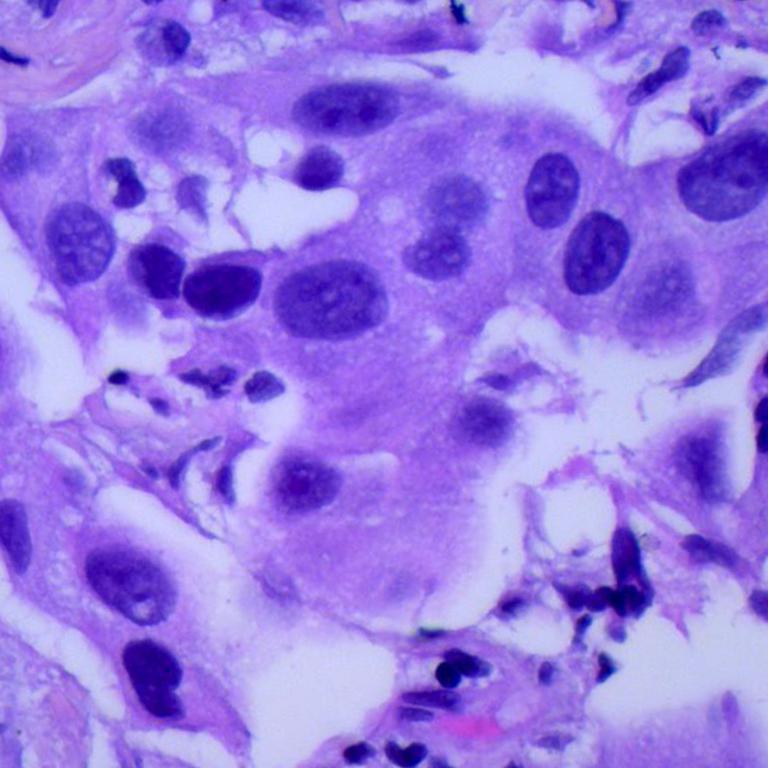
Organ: lung
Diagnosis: adenocarcinomas